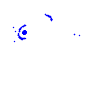
Particle: electron